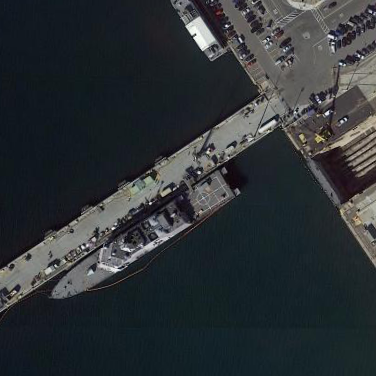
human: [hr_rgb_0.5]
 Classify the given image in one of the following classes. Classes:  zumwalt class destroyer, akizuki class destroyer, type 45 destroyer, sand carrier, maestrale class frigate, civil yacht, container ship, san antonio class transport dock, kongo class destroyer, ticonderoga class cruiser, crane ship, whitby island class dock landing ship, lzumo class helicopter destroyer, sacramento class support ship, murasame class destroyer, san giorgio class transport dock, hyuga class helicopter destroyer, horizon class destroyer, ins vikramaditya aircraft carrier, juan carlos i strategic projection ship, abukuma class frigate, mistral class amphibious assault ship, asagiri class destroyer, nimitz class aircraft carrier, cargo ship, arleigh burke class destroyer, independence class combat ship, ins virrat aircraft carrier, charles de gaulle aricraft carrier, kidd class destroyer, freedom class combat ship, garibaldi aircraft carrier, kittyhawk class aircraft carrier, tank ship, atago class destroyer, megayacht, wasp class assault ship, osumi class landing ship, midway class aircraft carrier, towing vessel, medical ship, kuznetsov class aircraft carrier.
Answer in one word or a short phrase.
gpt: Freedom class combat ship